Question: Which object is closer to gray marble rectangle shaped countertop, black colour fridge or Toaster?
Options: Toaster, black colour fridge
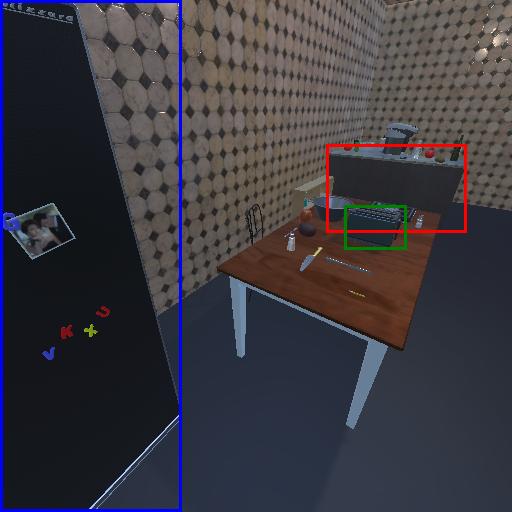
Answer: Toaster